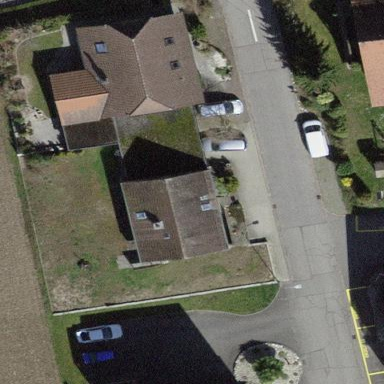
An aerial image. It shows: Building with tiled roof.